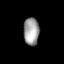
Tissue: lung
Cell type: Endothelial cells
Senescence score: 0.5995
Nuclear area (px): 420
Mean DAPI intensity: 159.048